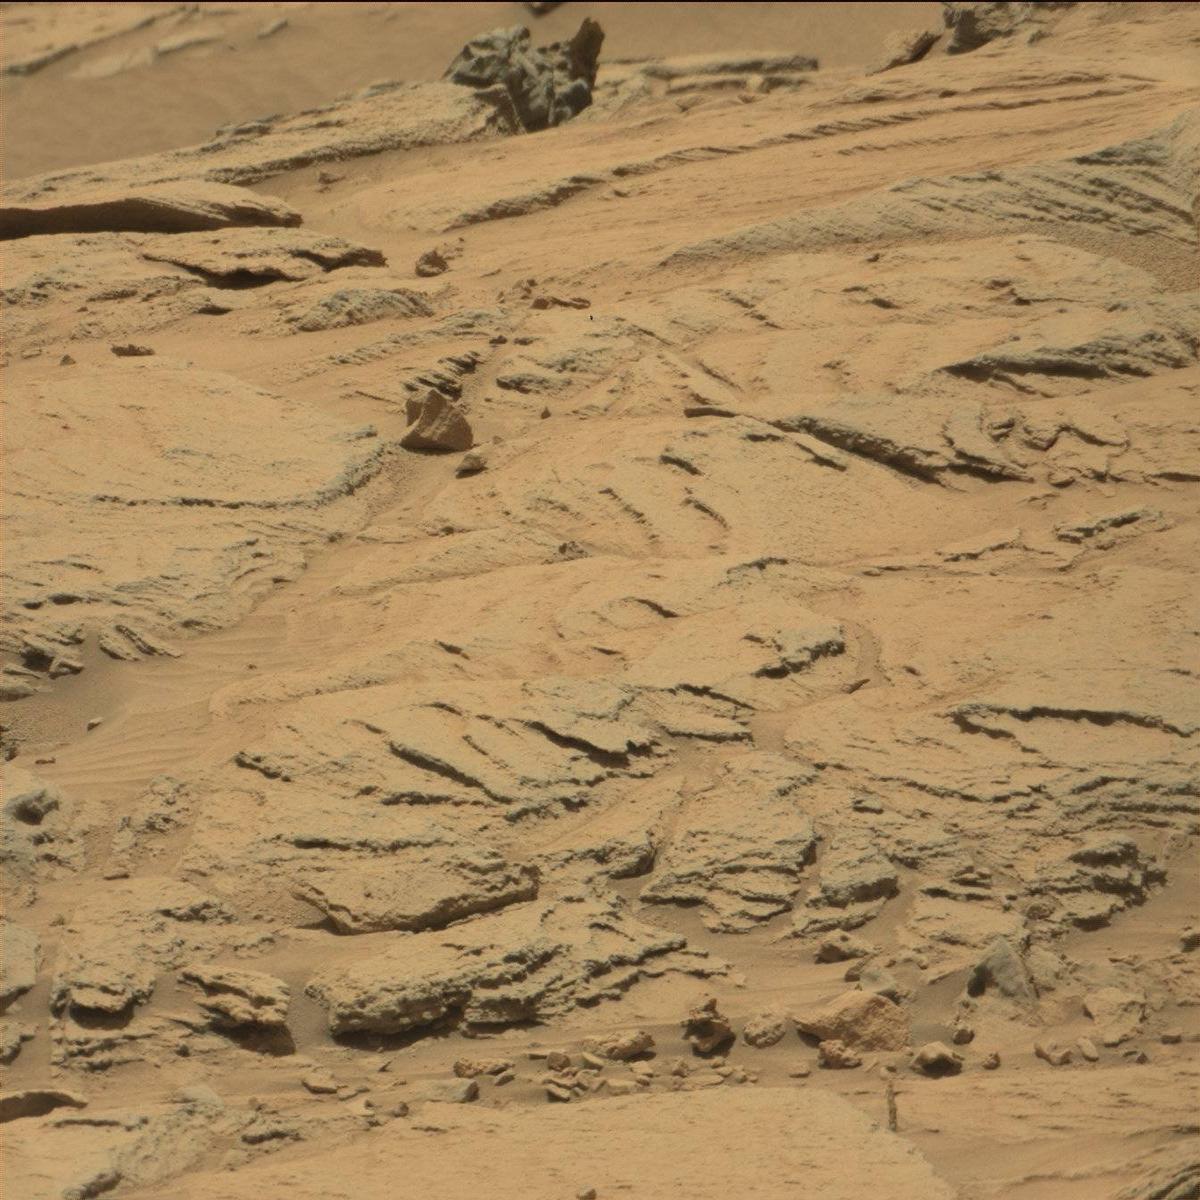
Terrain classes present: Bedrock, Sand / Soil